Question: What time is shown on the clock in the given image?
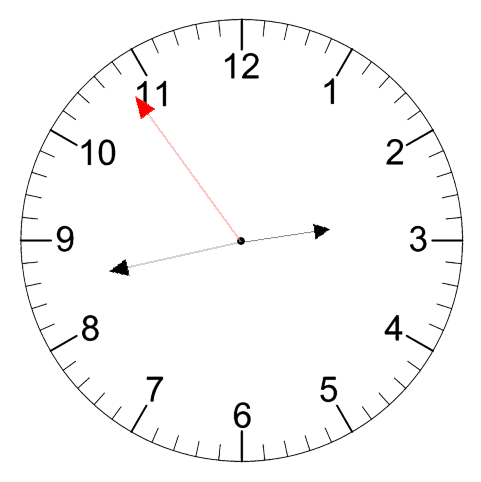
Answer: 02:42:54